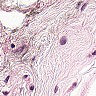
Metastatic tissue present: no